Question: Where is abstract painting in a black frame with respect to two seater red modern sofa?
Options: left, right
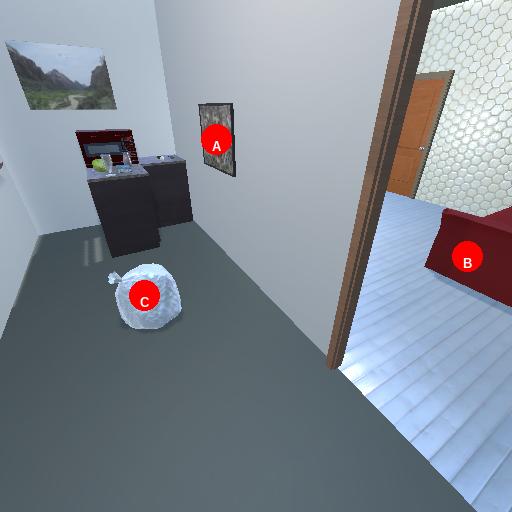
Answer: left